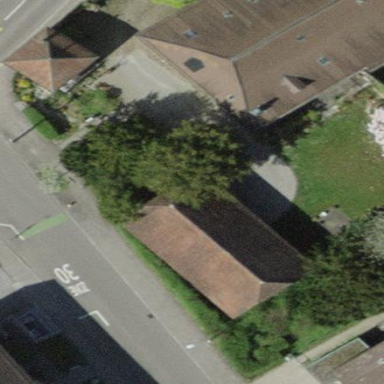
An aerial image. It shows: Building with half-hipped roof made of roof tiles.